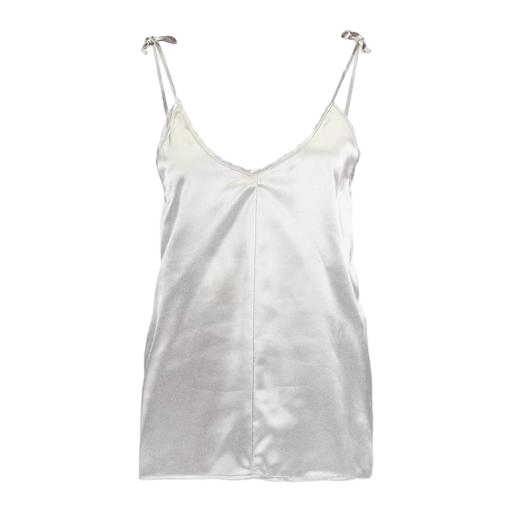
natural charmeuse v-neck cami, white v-neck cami, white camisole top, white background